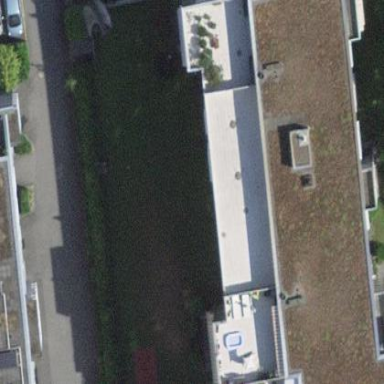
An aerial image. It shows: Flat-roofed apartment building.